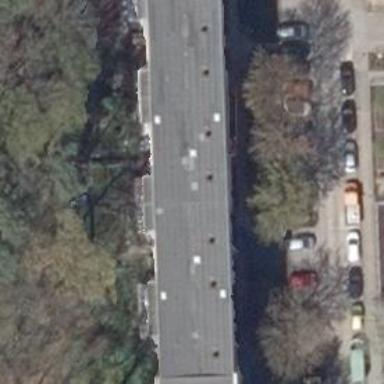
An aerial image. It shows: Apartment building with flat roof.